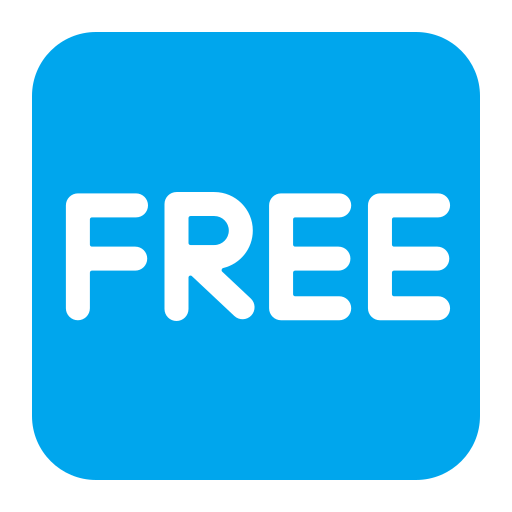
free button flat